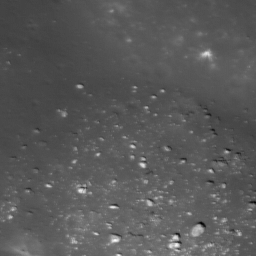
Host type: background_regolith
Lunar coordinates: latitude nan, longitude nan